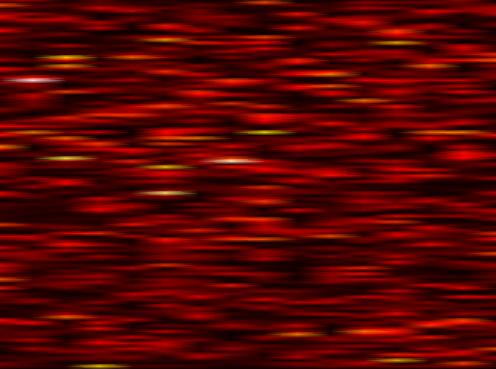
Label: FBMC